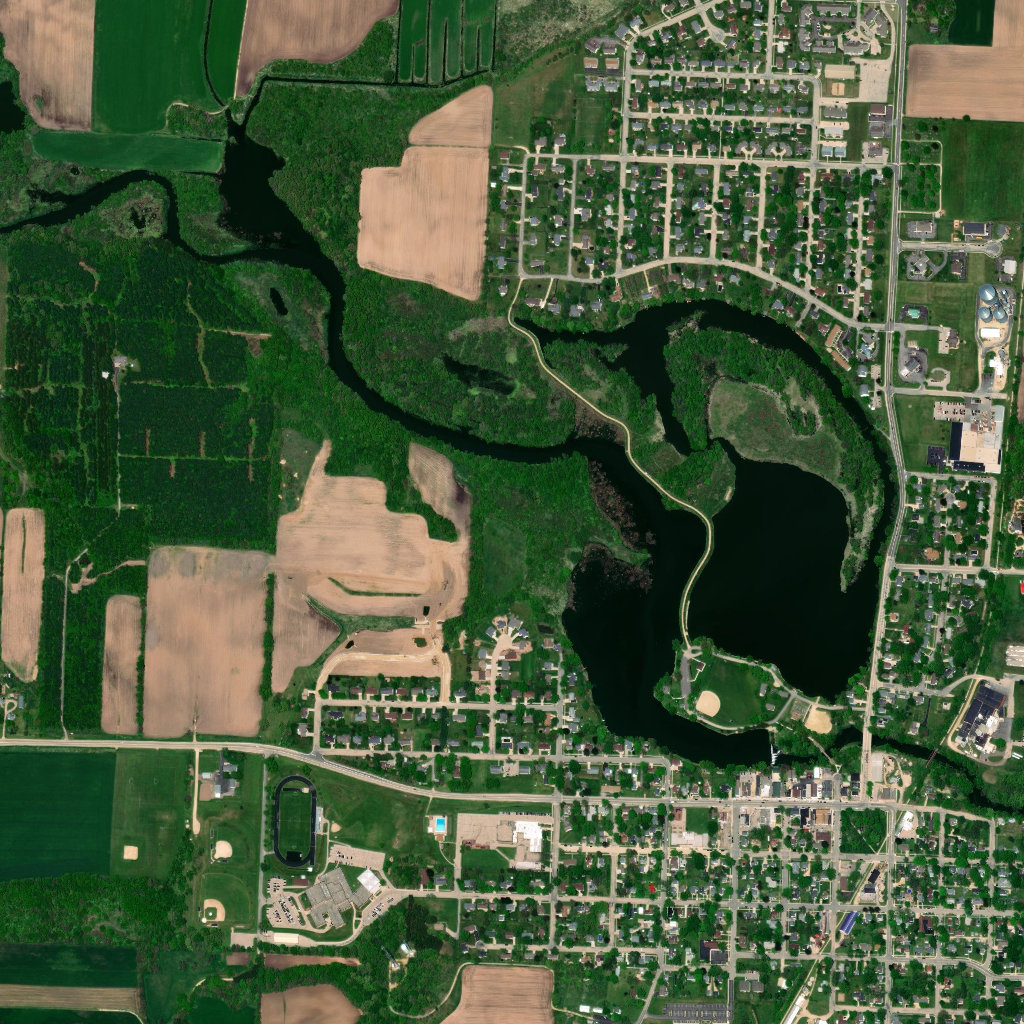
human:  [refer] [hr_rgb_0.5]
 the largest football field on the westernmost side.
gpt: <box>[[26, 77, 30, 83, 0]]</box>